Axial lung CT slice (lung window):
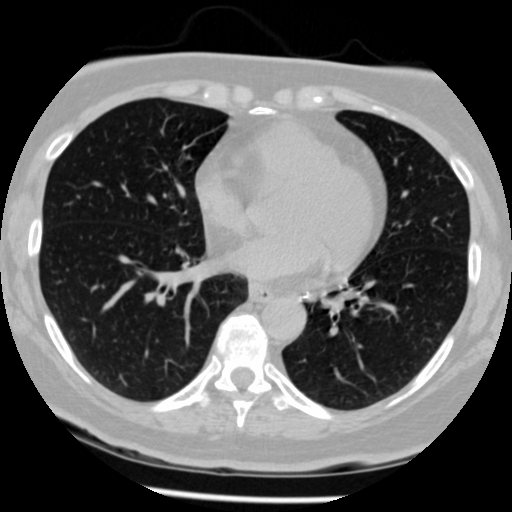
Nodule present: no